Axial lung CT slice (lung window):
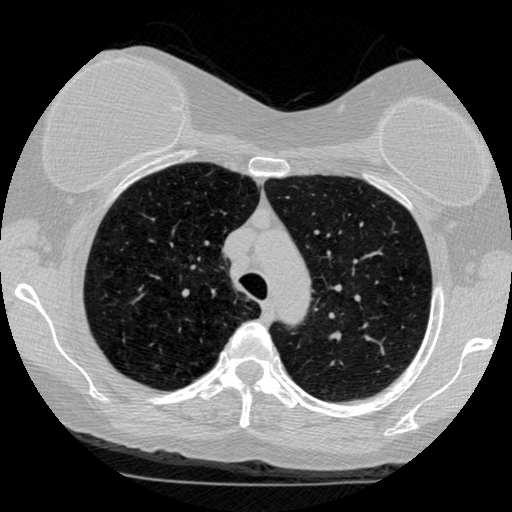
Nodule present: no